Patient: sex M, age 57
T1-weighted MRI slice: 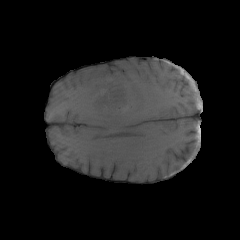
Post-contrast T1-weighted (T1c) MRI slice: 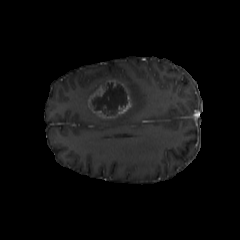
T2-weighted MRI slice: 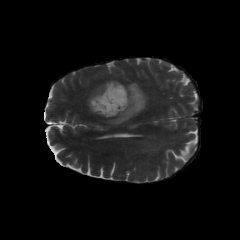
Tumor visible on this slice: yes
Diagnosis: Glioblastoma, IDH-wildtype
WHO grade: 4